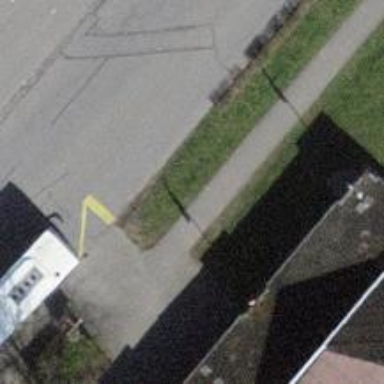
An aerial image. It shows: Platform for public transport is situated by the road.